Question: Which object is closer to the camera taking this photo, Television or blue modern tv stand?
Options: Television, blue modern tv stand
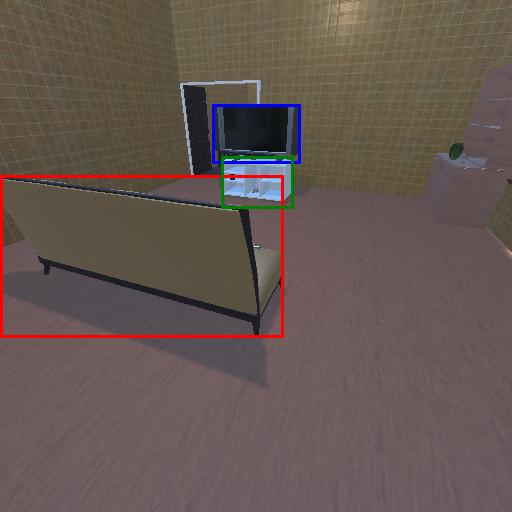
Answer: Television